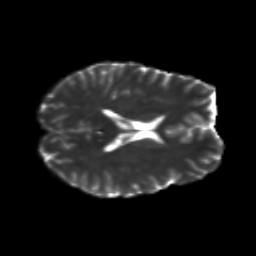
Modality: T2w
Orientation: axial
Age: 27
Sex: male
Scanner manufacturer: siemens
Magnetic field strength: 3 T
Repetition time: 8.8 s
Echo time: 0.085 s